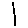
Label: line